Question: I would like wrap long text in my kable table. Here is a simple example of a table with column text that is too long and needs to be wrapped for the table to fit on the page.
'''
---
title: "test"
output: pdf_document
---
'''{r setup, include=FALSE}
library(knitr)
'''
This is my test
'''{r test, echo=FALSE}
test <- data.frame(v1=c("This is a long string. This is a long string. This is a long string. This is a long string. This is a long string.",
"This is a another long string. This is a another long string. This is a another long string. This is a another long string. This is a another long string."),
v2=c(1, 2))
kable(test)
'''
'''

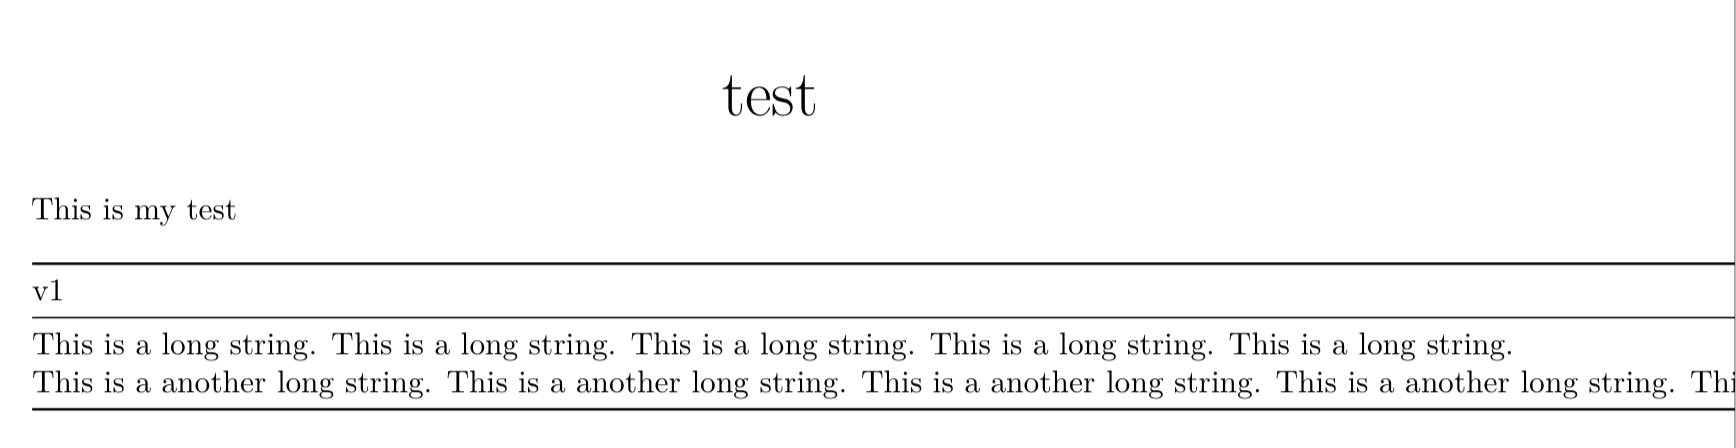
Answer: I've created the 'pander' package to produce markdown tables in a flexible way. By default, it will split cells with long string to 30 chars, but there are a bunch of <URL> and fn arguments to override that, enable hyphenation and other tweaks. Quick demo:
'''
> pander::pander(test)
-----------------------------------
v1 v2
------------------------------ ----
This is a long string. This is 1
a long string. This is a long
string. This is a long string.
This is a long string.
This is a another long string. 2
This is a another long string.
This is a another long string.
This is a another long string.
This is a another long string.
-----------------------------------
> pander::pander(test, split.cell = 80, split.table = Inf)
------------------------------------------------------------------------------------
v1 v2
------------------------------------------------------------------------------- ----
This is a long string. This is a long string. This is a long string. This is a 1
long string. This is a long string.
This is a another long string. This is a another long string. This is a another 2
long string. This is a another long string. This is a another long string.
------------------------------------------------------------------------------------
'''